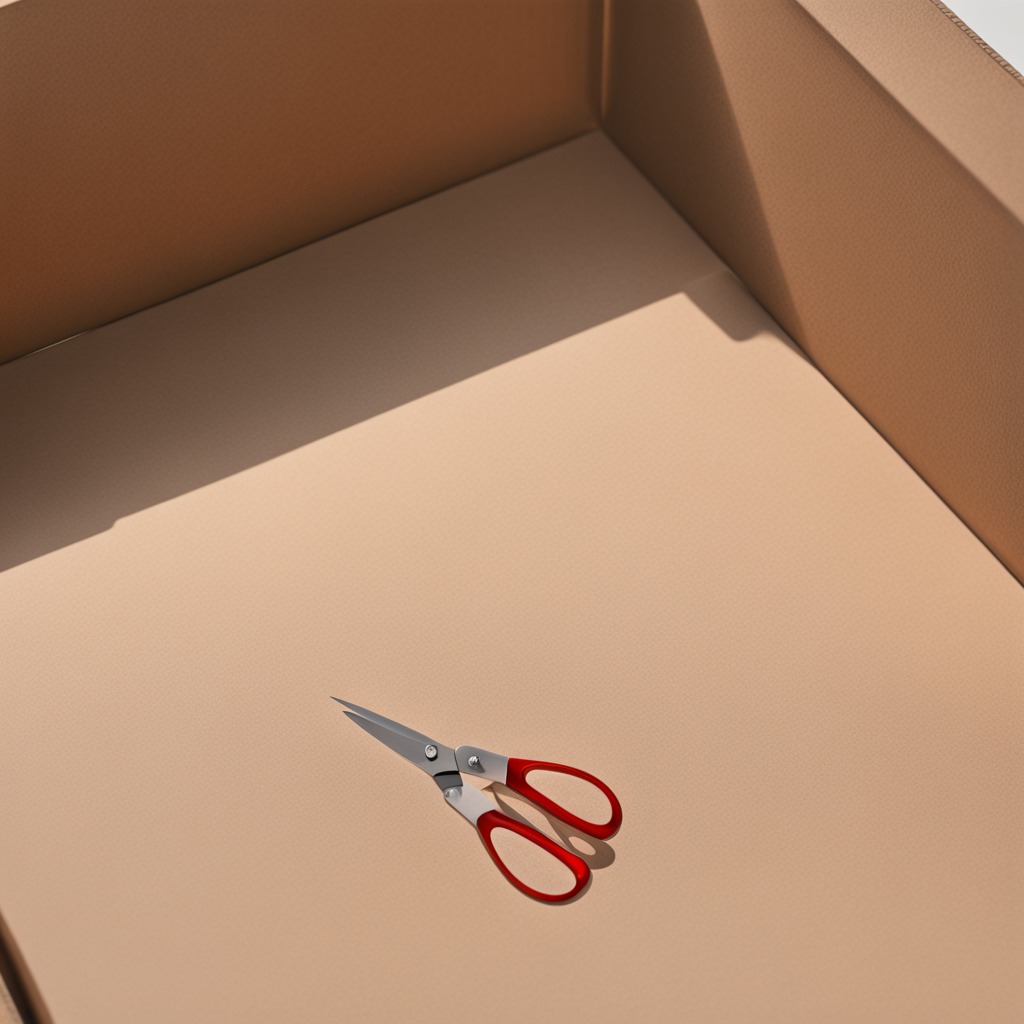
A scissor lying on the cardboard box surface